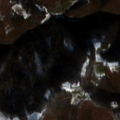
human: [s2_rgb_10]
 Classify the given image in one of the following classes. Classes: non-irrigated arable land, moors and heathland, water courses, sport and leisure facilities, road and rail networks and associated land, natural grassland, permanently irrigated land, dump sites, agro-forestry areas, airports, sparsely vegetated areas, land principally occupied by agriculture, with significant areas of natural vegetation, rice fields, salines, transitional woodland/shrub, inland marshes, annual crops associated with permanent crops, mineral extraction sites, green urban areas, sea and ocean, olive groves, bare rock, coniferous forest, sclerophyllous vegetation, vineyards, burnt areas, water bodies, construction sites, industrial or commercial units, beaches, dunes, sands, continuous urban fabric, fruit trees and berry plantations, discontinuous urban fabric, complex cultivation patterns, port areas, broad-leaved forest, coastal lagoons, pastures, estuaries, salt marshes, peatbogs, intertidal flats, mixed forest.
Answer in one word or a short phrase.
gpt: land principally occupied by agriculture, with significant areas of natural vegetation, broad-leaved forest, transitional woodland/shrub